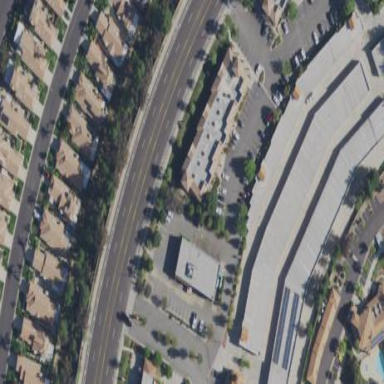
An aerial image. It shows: Storage rental shop.